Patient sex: F
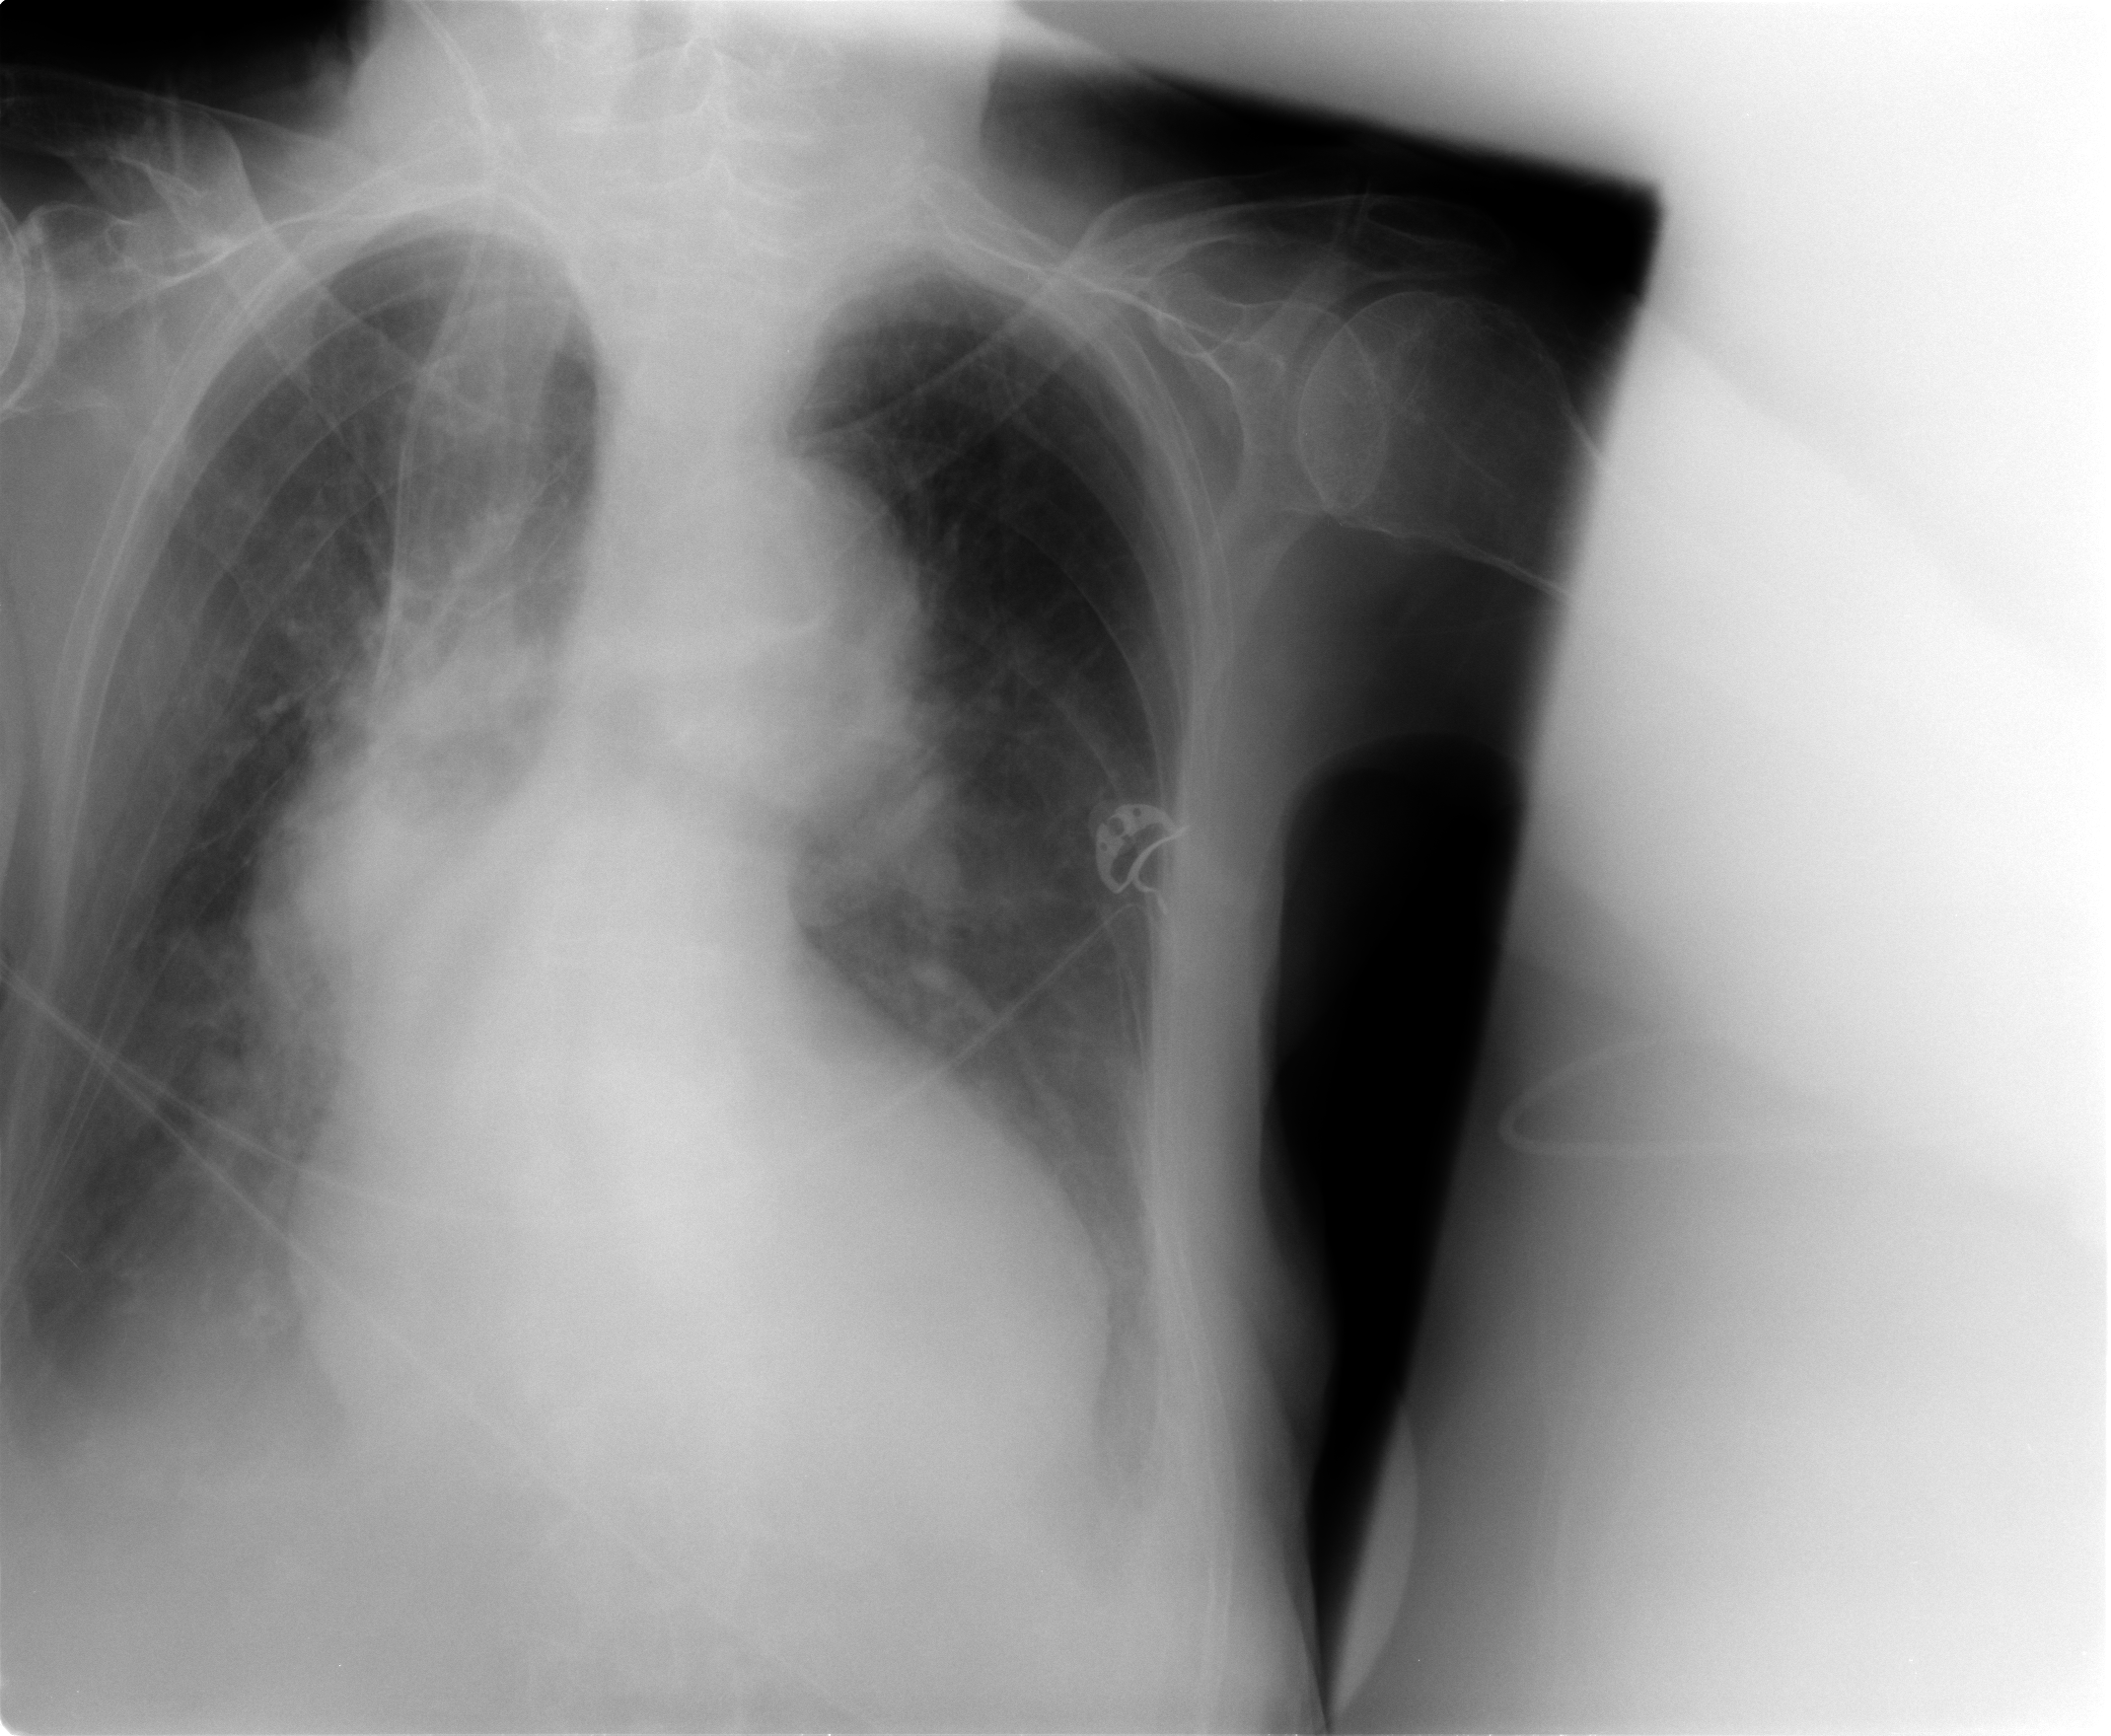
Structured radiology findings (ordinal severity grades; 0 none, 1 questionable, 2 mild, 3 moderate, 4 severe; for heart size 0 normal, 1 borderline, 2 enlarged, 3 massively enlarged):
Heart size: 2
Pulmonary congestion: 0
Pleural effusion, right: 2
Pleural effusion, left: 2
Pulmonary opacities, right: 0
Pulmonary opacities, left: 0
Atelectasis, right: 2
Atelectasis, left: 2